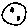
Label: moon